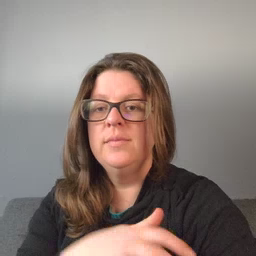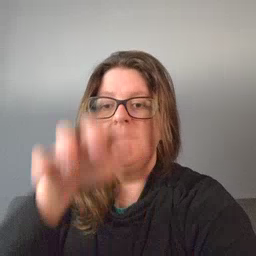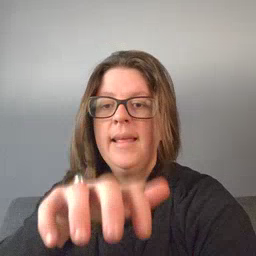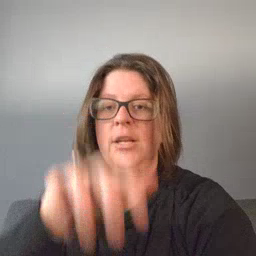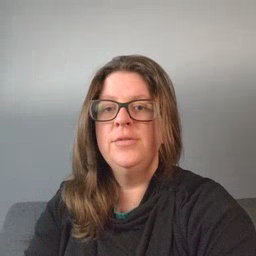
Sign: alligator